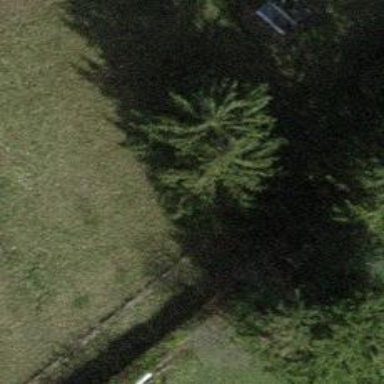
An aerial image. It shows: Evergreen needle-leaved tree.